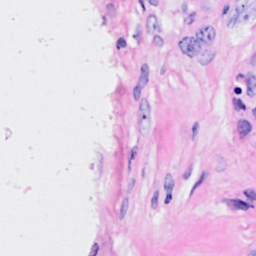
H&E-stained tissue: Breast